The picture encodes a bearing's raw vibration samples as pixel intensities in a 2-D grid. What is the most likely bearing condition (normal, inner_race, outer_race, ball)?
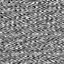
Answer: outer_race